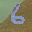
Label: 6